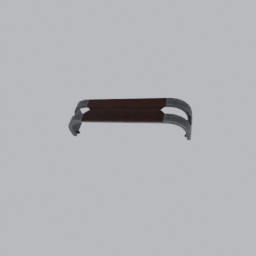
Label: furniture